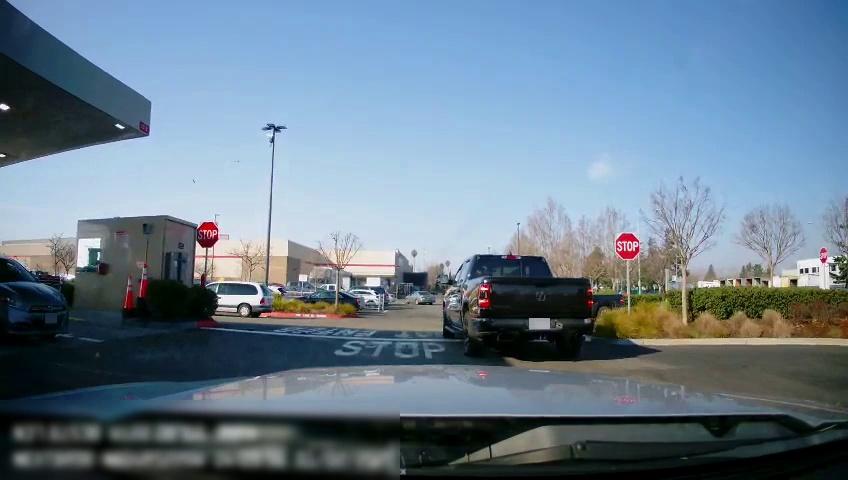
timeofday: Day
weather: Sunny
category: Drivable Space
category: Vehicles | Truck
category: Vehicles | Car
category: Vehicles | Car
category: Vehicles | Truck
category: Vehicles | SUV
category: Vehicles | Car
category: Vehicles | Car
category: Vehicles | Car
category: Vehicles | SUV
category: Vehicles | Truck
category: Traffic | Signs
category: Traffic | Signs
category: Traffic | Signs
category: Traffic | Signs